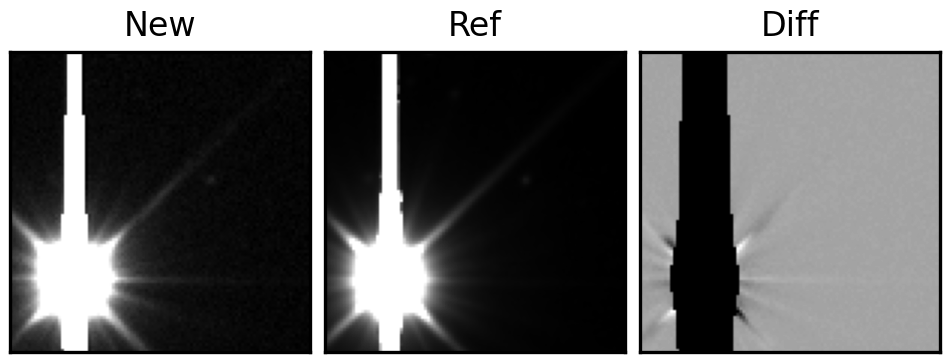
Label: bogus